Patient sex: F
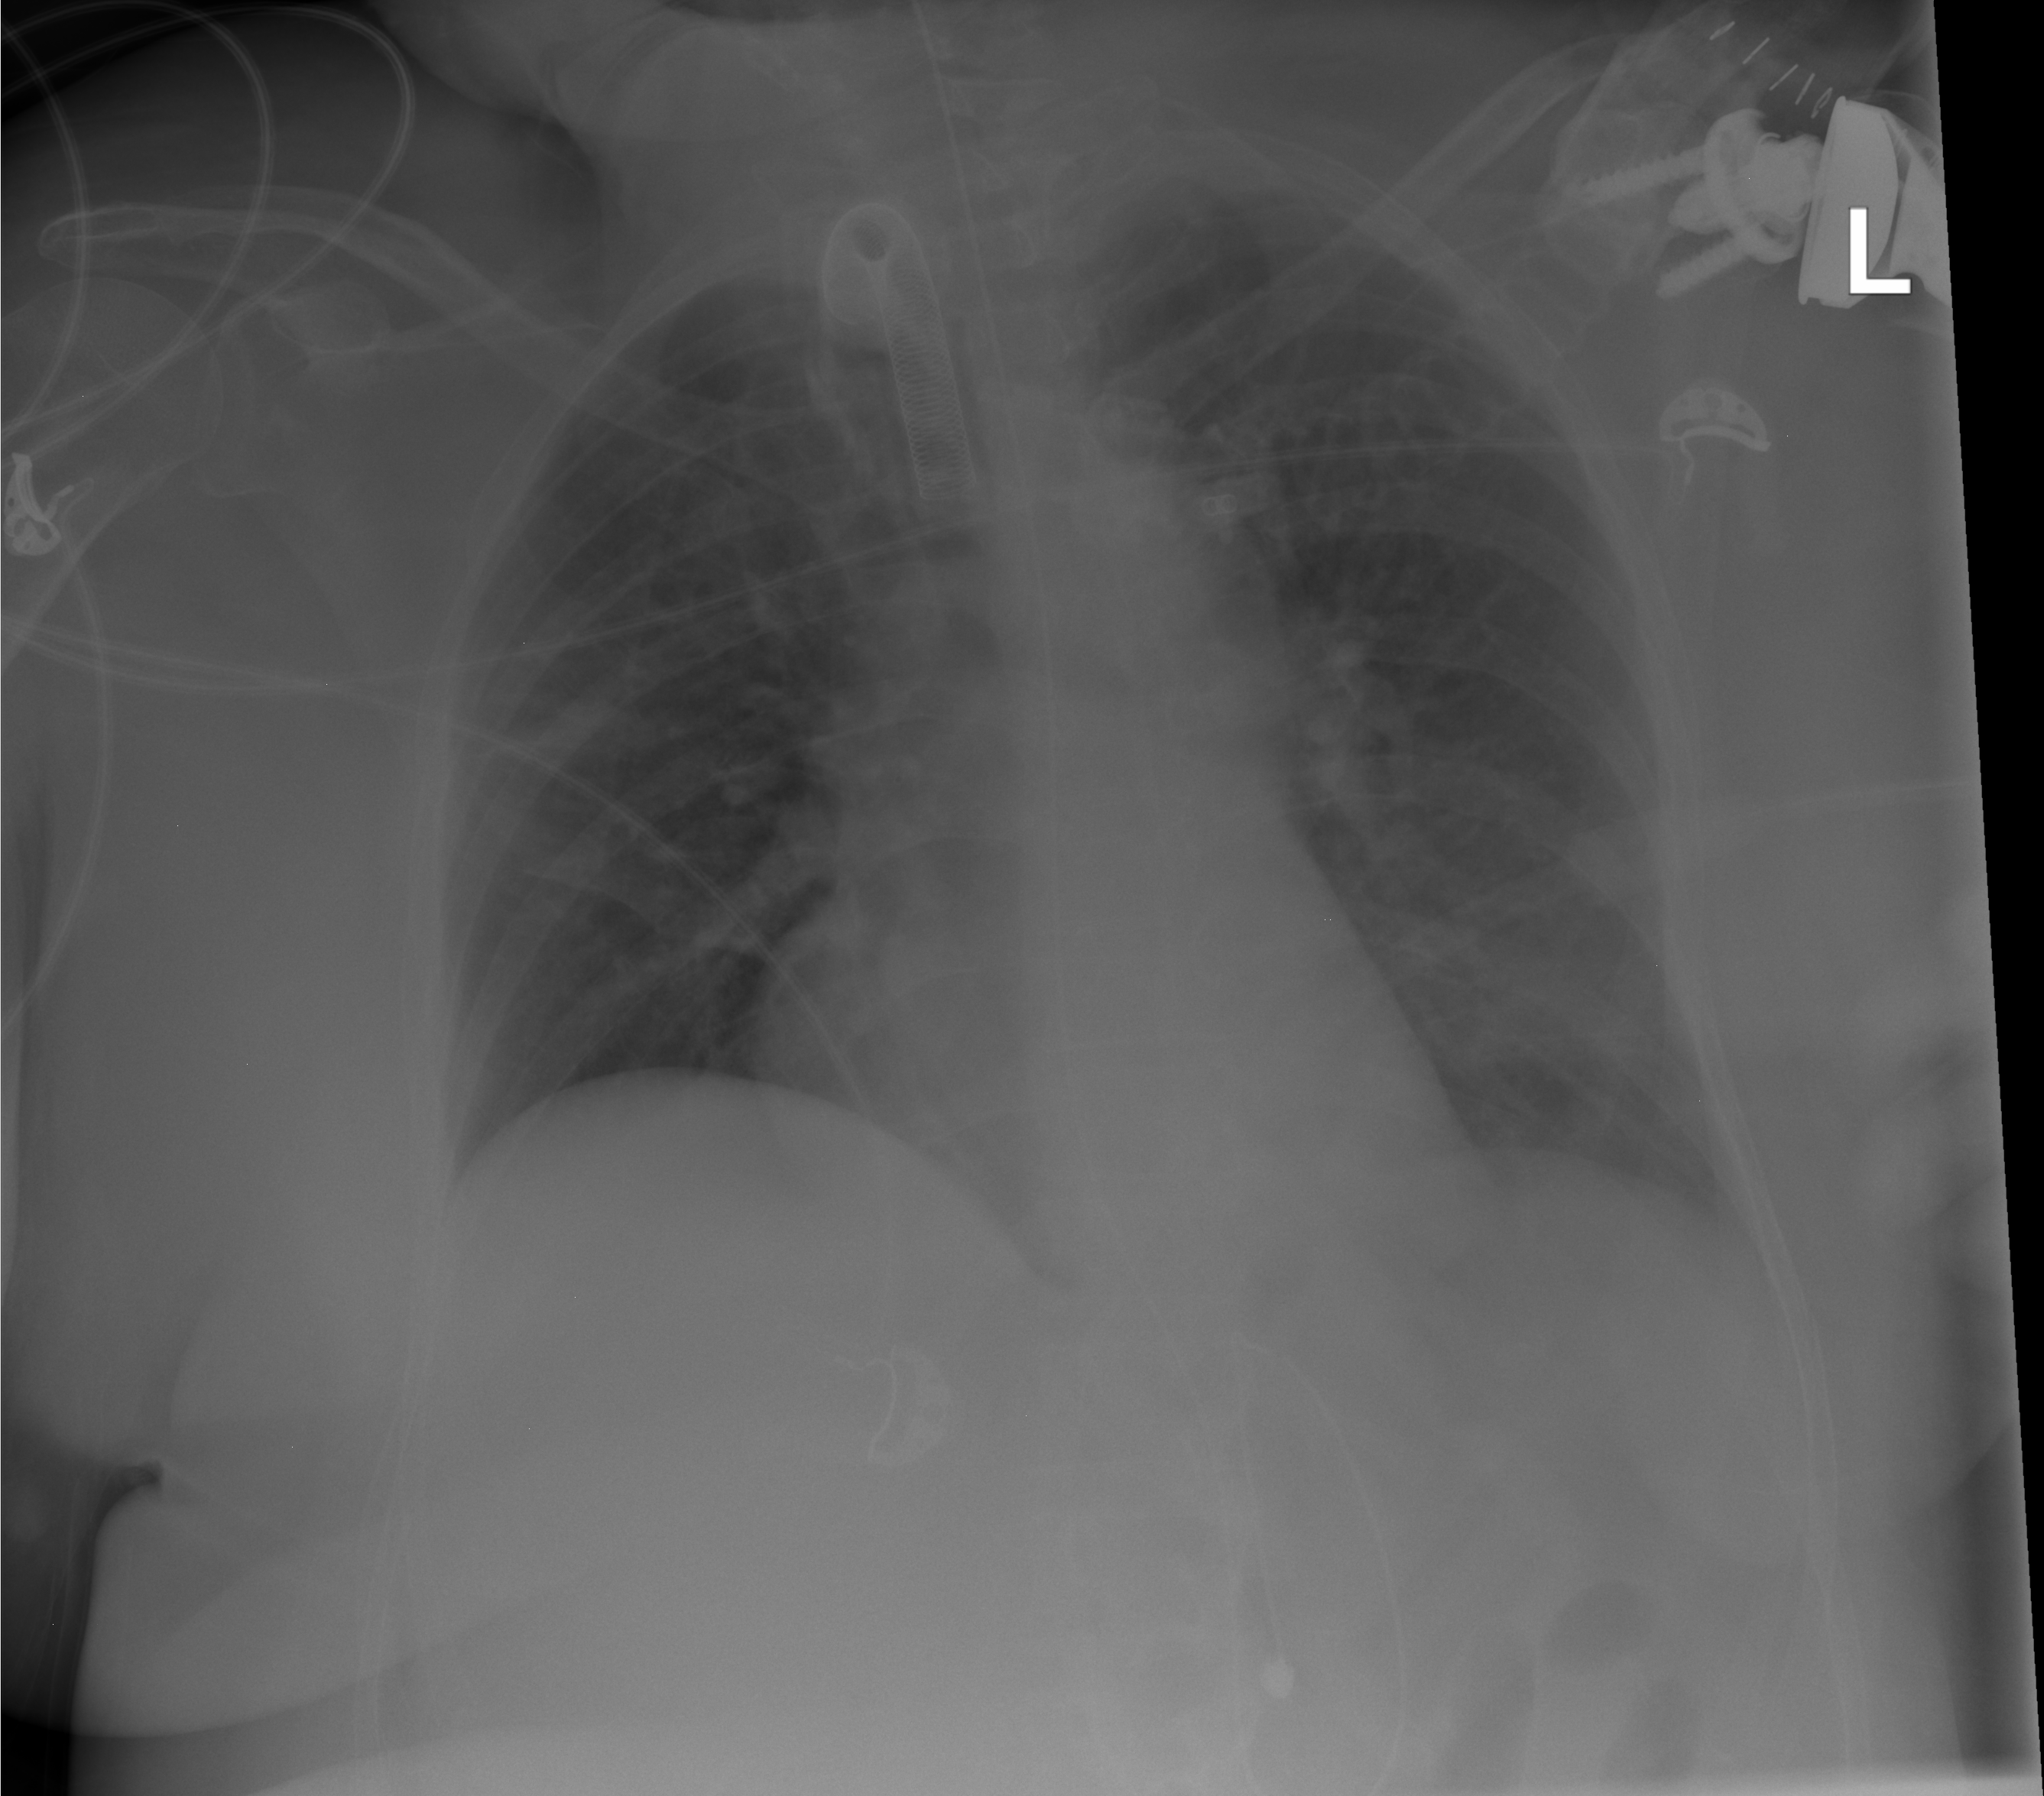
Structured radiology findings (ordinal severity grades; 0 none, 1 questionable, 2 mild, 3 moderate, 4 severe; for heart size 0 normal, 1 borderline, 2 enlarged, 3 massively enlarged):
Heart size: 0
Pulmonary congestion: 0
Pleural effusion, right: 0
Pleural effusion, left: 0
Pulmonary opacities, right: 1
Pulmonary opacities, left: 1
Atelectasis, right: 1
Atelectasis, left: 0